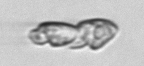
Label: Katodinium_or_Torodinium